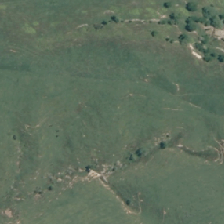
Land cover: broadleaved_indigenous_hardwood